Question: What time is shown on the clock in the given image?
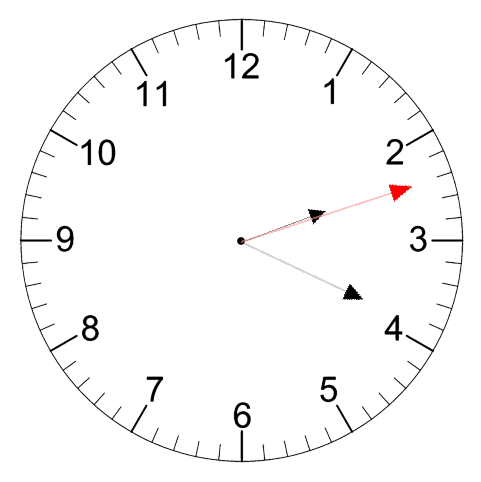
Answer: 02:19:12